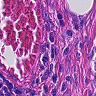
Metastatic tissue present: no